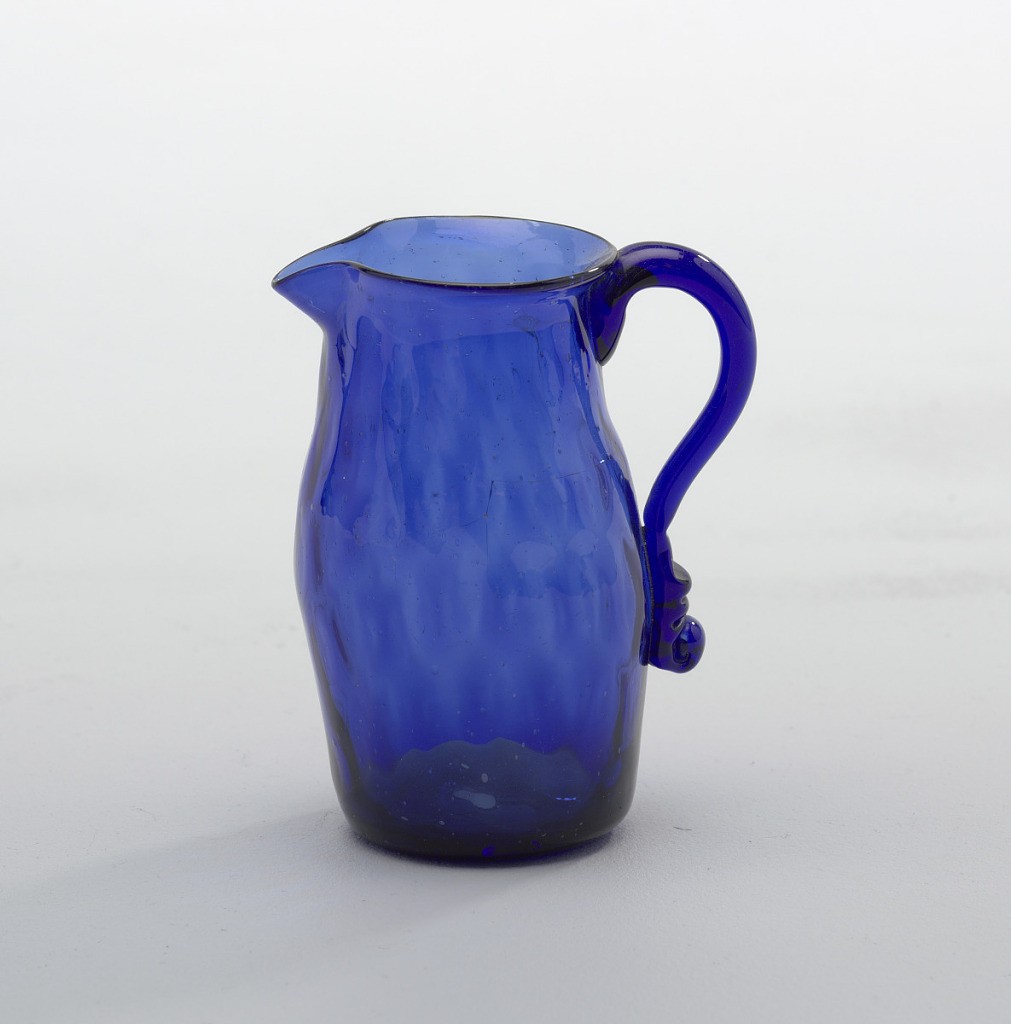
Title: pitcher, cream
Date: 19th century
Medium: glass
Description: Cobalt blue creamer (crack in glass), blown and applied glass. Cobalt blue jug is expanded mold blown in a diamond lattice pattern, with flattened base and swelling curved sides tapering in toward and  outturned neck and lip. Scroll of handle of the glass applied with upper curve forming finger grips, lower portion of handle composed of pressed blobs and small scroll.. Pontil mark clearllly visible on underside.